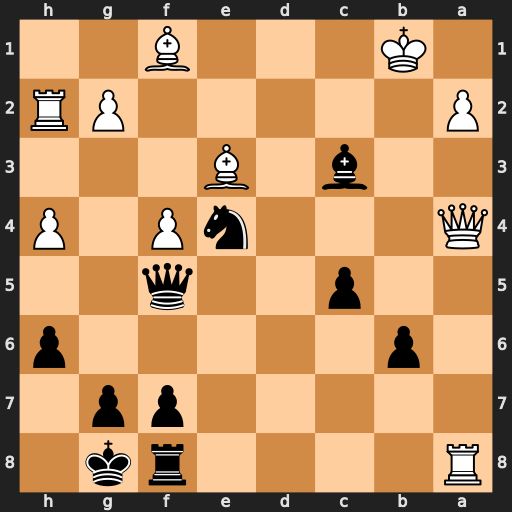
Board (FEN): R4rk1/5pp1/1p5p/2p2q2/Q3nP1P/2b1B3/P5PR/1K3B2
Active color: b
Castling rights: -
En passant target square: -
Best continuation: Nd2+ Kc1 Qb1#